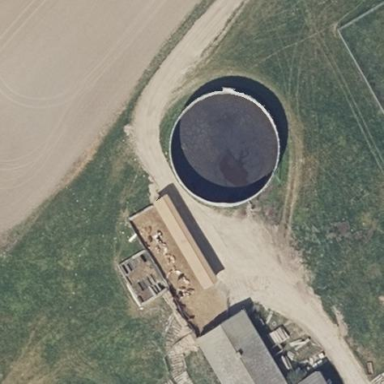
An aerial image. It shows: Storage tank which is man-made and housed in building.